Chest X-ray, AP view. Patient: 33 years old, sex M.
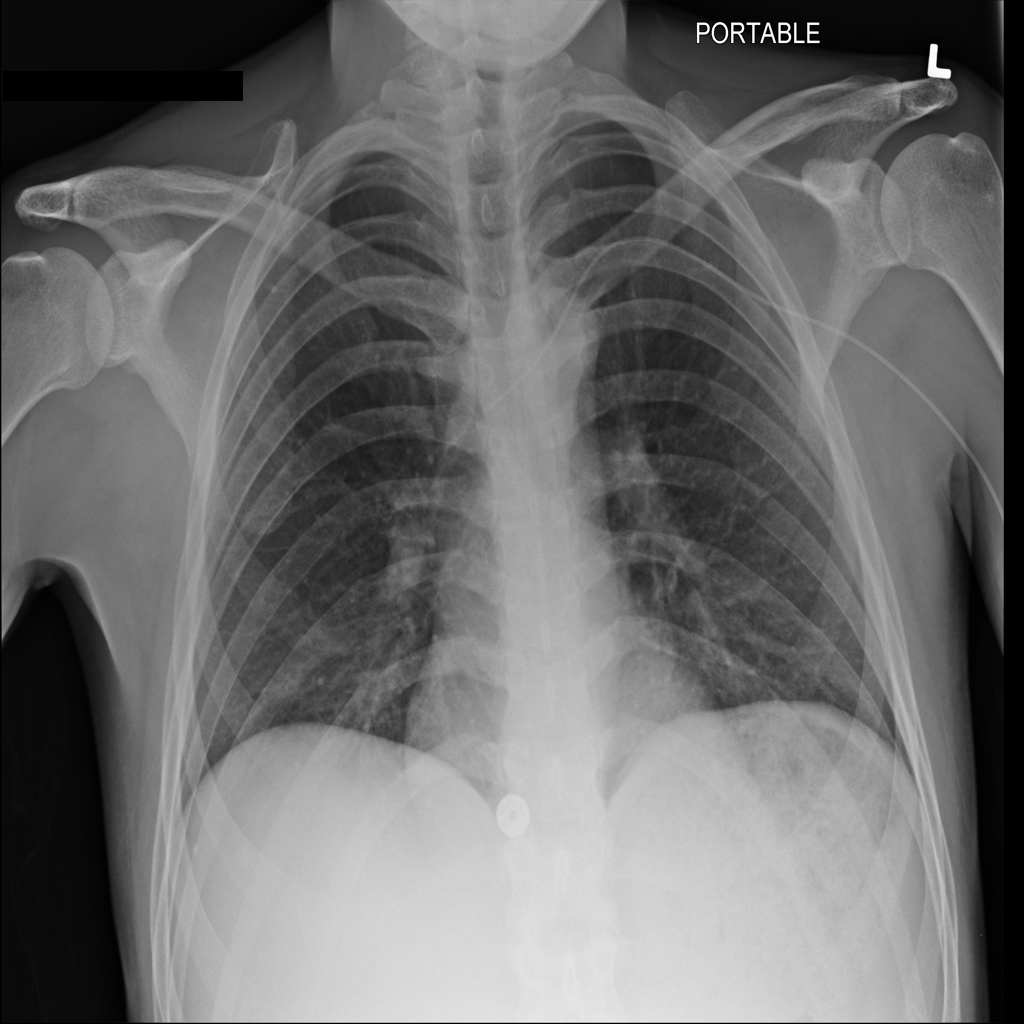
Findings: No Finding